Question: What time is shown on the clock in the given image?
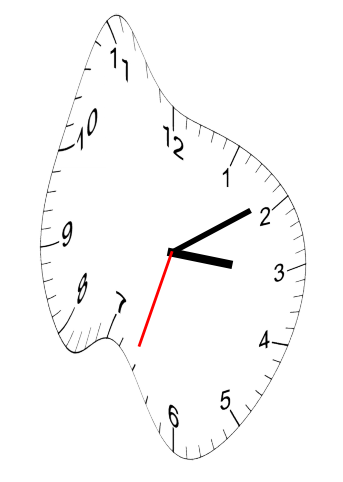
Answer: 03:09:33